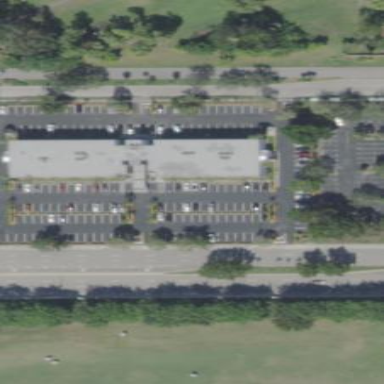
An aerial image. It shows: Asphalt parking aisle off service road.